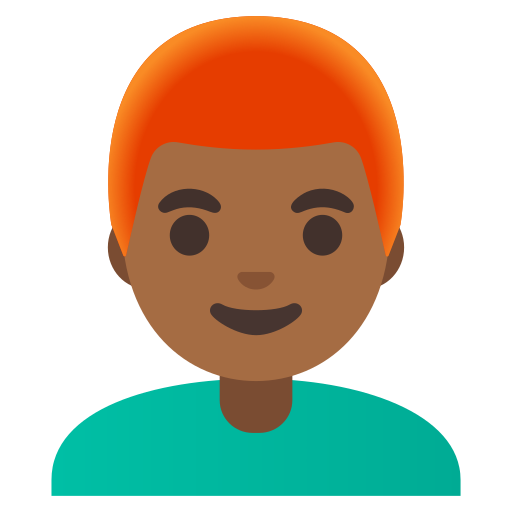
Emoji: 👨🏾‍🦰